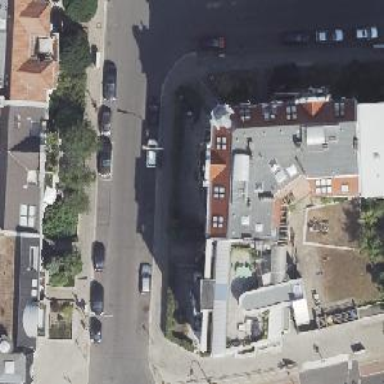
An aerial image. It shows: Group of garages.